Question: Below I have 3 methods. The first is very simple. It just counts the total number of days. The second, however, will not only count the days, but will ignore the days of the week that are passed in to the method.
My problem is that the third method is not always correct. It should match the second method. I am guessing it has something to do with leap years, because the difference is usually +=3|4 when it is incorrect.
## Additional Info
I am attempting to mock Excel's 'weekday(serial_number,[return_type])' formula in a way.
'''
serial_number = startDate:Date - daysOfWeekToInclude:Array<Integer>
'''
### Example
'''
| A | B | C
+---------+----------------------------------------------------+-----------
1 | Start | =DATE(2014,9,7) | 9/7/2014
2 | End | =DATE(2025,6,13) | 6/13/2025
3 | Include | ={1,2,4,6} (Mon, Tue, Thu, & Sat) | <Disp Only>
4 | Days | =SUM(INT((WEEKDAY($B$1-{1,2,4,6},1)+$B$2-$B$1)/7)) | 2248
'''
There is more information on this function here: <URL>
### Raw Image

## Methods
1. Simply count the number of days between two dates. public static int simpleDaysBetween(final LocalDate start,
final LocalDate end) {
return (int) ChronoUnit.DAYS.between(start, end);
}
2. Count number of days, ignoring certain days of week, using a loop. public static int betterDaysBetween(final LocalDate start,
final LocalDate end, final List<DayOfWeek> ignore) {
int count = 0;
LocalDate curr = start.plusDays(0);
while (curr.isBefore(end)) {
if (!ignore.contains(curr.getDayOfWeek())) {
count++;
}
curr = curr.plusDays(1); // Increment by a day.
}
return count;
}
3. Count number of days. again but without a loop. public static int bestDaysBetween(final LocalDate start,
final LocalDate end, final List<DayOfWeek> ignore) {
int days = simpleDaysBetween(start, end);
if (days == 0) {
return 0;
}
if (!ignore.isEmpty()) {
int weeks = days / 7;
int startDay = start.getDayOfWeek().getValue();
int endDay = end.getDayOfWeek().getValue();
int diff = weeks * ignore.size();
for (DayOfWeek day : ignore) {
int currDay = day.getValue();
if (startDay <= currDay) {
diff++;
}
if (endDay > currDay) {
diff++;
}
}
if (endDay > startDay) {
diff -= endDay - startDay;
}
return days - diff;
}
return days;
}
## Full code
'''
import java.time.DayOfWeek;
import java.time.LocalDate;
import java.time.temporal.ChronoUnit;
import java.util.Arrays;
import java.util.List;
public class DayCounter {
public static void main(String[] args) {
final LocalDate start = LocalDate.of(2014, 9, 7);
final LocalDate end = LocalDate.of(2025, 6, 13);
List<DayOfWeek> ignore = Arrays.asList(DayOfWeek.SUNDAY, DayOfWeek.WEDNESDAY, DayOfWeek.FRIDAY);
print(start);
print(end);
System.out.println(simpleDaysBetween(start, end));
System.out.println(betterDaysBetween(start, end, ignore));
System.out.println(bestDaysBetween(start, end, ignore));
}
public static void print(LocalDate date) {
System.out.printf("%s -> %s%n", date, date.getDayOfWeek());
}
public static int simpleDaysBetween(final LocalDate start,
final LocalDate end) {
return (int) ChronoUnit.DAYS.between(start, end);
}
public static int betterDaysBetween(final LocalDate start,
final LocalDate end, final List<DayOfWeek> ignore) {
int count = 0;
LocalDate curr = start.plusDays(0);
while (curr.isBefore(end)) {
if (!ignore.contains(curr.getDayOfWeek())) {
count++;
}
curr = curr.plusDays(1); // Increment by a day.
}
return count;
}
public static int bestDaysBetween(final LocalDate start,
final LocalDate end, final List<DayOfWeek> ignore) {
int days = simpleDaysBetween(start, end);
if (days == 0) {
return 0;
}
if (!ignore.isEmpty()) {
int weeks = days / 7;
int startDay = start.getDayOfWeek().getValue();
int endDay = end.getDayOfWeek().getValue();
int diff = weeks * ignore.size();
for (DayOfWeek day : ignore) {
int currDay = day.getValue();
if (startDay <= currDay) {
diff++;
}
if (endDay > currDay) {
diff++;
}
}
if (endDay > startDay) {
diff -= endDay - startDay;
}
return days - diff;
}
return days;
}
}
'''
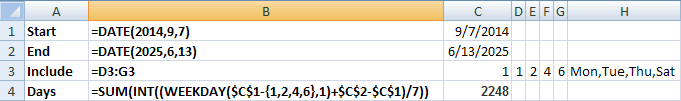
Answer: If we talk about a Java 8 API, why not use the Java 8 features consequently...
'''
static long daysBetween(LocalDate start, LocalDate end, List<DayOfWeek> ignore) {
return Stream.iterate(start, d->d.plusDays(1))
.limit(start.until(end, ChronoUnit.DAYS))
.filter(d->!ignore.contains(d.getDayOfWeek()))
.count();
}
'''
Starting with Java 9, we can use the even simpler
'''
static long daysBetween(LocalDate start, LocalDate end, List<DayOfWeek> ignore) {
return start.datesUntil(end)
.filter(d->!ignore.contains(d.getDayOfWeek()))
.count();
}
'''
Though, it might be worth using a 'Set' with a better-than-linear lookup rather than the 'List':
'''
static long daysBetween(LocalDate start, LocalDate end, List<DayOfWeek> ignore) {
if(ignore.isEmpty()) return start.until(end, ChronoUnit.DAYS);
EnumSet<DayOfWeek> set = EnumSet.copyOf(ignore);
return start.datesUntil(end)
.filter(d->!ignore.contains(d.getDayOfWeek()))
.count();
}
'''
You may consider changing the parameter to 'Set<DayOfWeek>', as it is not only more efficient but better suited to the actual use cases. Instead of 'Arrays.asList(DayOfWeek.SUNDAY, DayOfWeek.WEDNESDAY, DayOfWeek.FRIDAY)', you can pass 'EnumSet.of(DayOfWeek.SUNDAY, DayOfWeek.WEDNESDAY, DayOfWeek.FRIDAY)', but you can also use constructs like 'EnumSet.range(DayOfWeek.MONDAY, DayOfWeek.FRIDAY)', to denote the typical working days.
You can avoid iterating over all days, but it requires special care about corner cases and hence, thorough testing. And will only pay off for really large ranges. For completeness, this is the optimized variant:
'''
static long daysBetween(LocalDate start, LocalDate end, Set<DayOfWeek> ignore) {
long d1 = start.toEpochDay(), d2 = end.toEpochDay();
if(d1 > d2) throw new IllegalArgumentException();
if(ignore.isEmpty()) return d2 - d1;
int incompleteWeek = 0;
DayOfWeek startDoW = start.getDayOfWeek(), endDoW = end.getDayOfWeek();
if(startDoW != endDoW) {
for(int v1 = startDoW.getValue(), v2 = endDoW.getValue();
v1 != v2 && d1 < d2; v1 = v1%7+1, d1++) {
if(!ignore.contains(DayOfWeek.of(v1))) incompleteWeek++;
}
}
return incompleteWeek + (d2 - d1) * (7 - ignore.size()) / 7;
}
'''
Here, the performance of the 'ignore' set's lookup doesn't matter, as we only look up at most six values, however, enforcing a 'Set', i.e. no duplicates, allows us to use the set's size to calculate the number of days contained in complete weeks of the range. Complete weeks have the same day of week for the start and (exclusive) end date. So the code only needs to iterate the days, until the start and end day of week match.